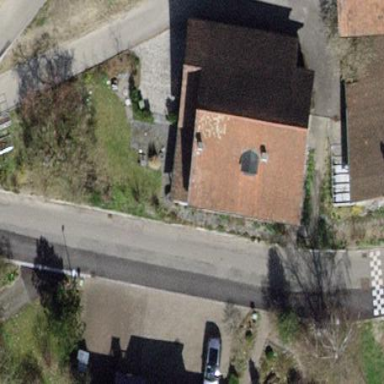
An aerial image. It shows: Building with tiled roof.